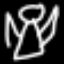
Label: angel